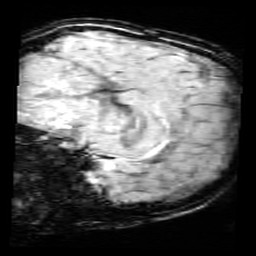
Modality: SWI
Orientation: sagittal
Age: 11
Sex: male
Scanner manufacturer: siemens
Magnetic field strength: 3 T
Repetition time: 0.027 s
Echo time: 0.02 s